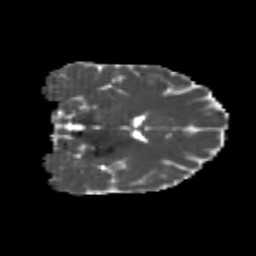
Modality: MD
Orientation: coronal
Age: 24
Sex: female
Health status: healthy
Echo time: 0.074 s